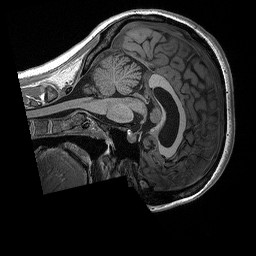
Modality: T1w
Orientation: sagittal
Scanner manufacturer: siemens
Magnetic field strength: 3 T
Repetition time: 2.3 s
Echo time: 0.00298 s